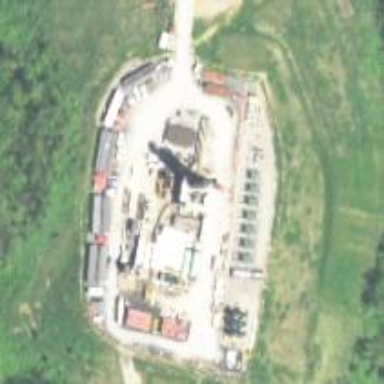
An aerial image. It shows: Petroleum well.